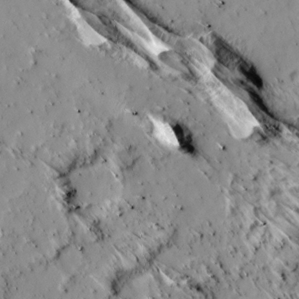
Label: non_frost